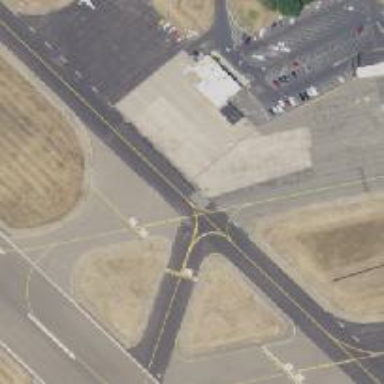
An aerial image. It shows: Image of taxiway at airport.